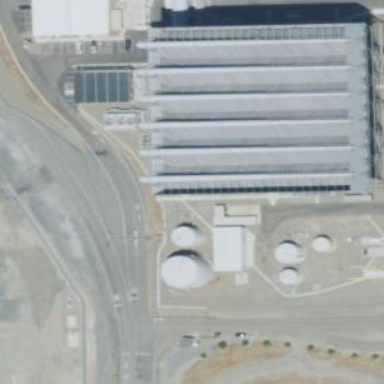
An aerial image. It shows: Industrial building used for cooling purposes.